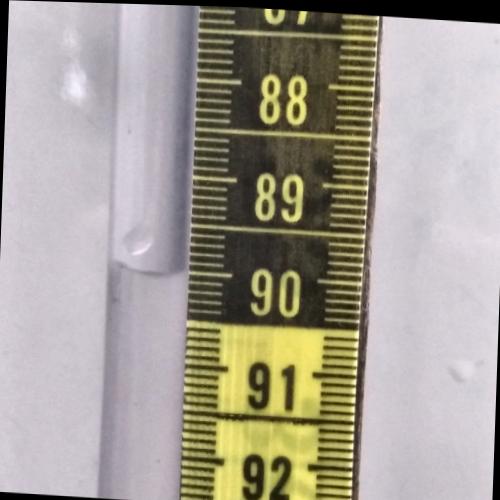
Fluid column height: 90.0 cm